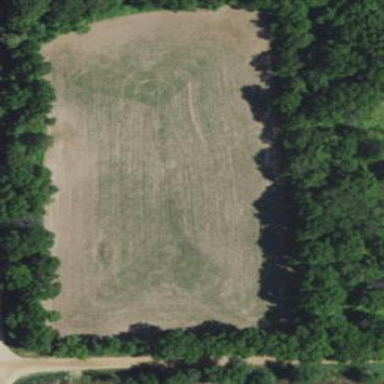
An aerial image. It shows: Meadow with wildlife opening.